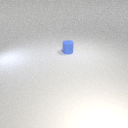
small blue rubber cylinder